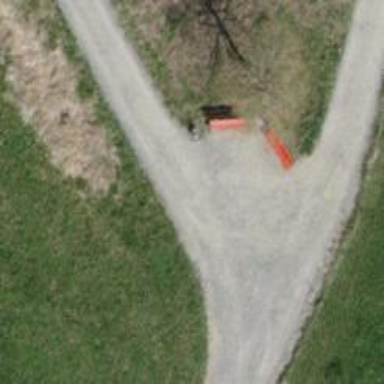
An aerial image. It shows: Bench.